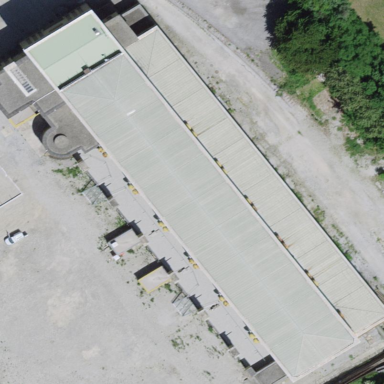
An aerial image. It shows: Industrial building.